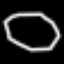
Label: octagon